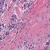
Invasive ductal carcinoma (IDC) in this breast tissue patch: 1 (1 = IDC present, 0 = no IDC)